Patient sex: M
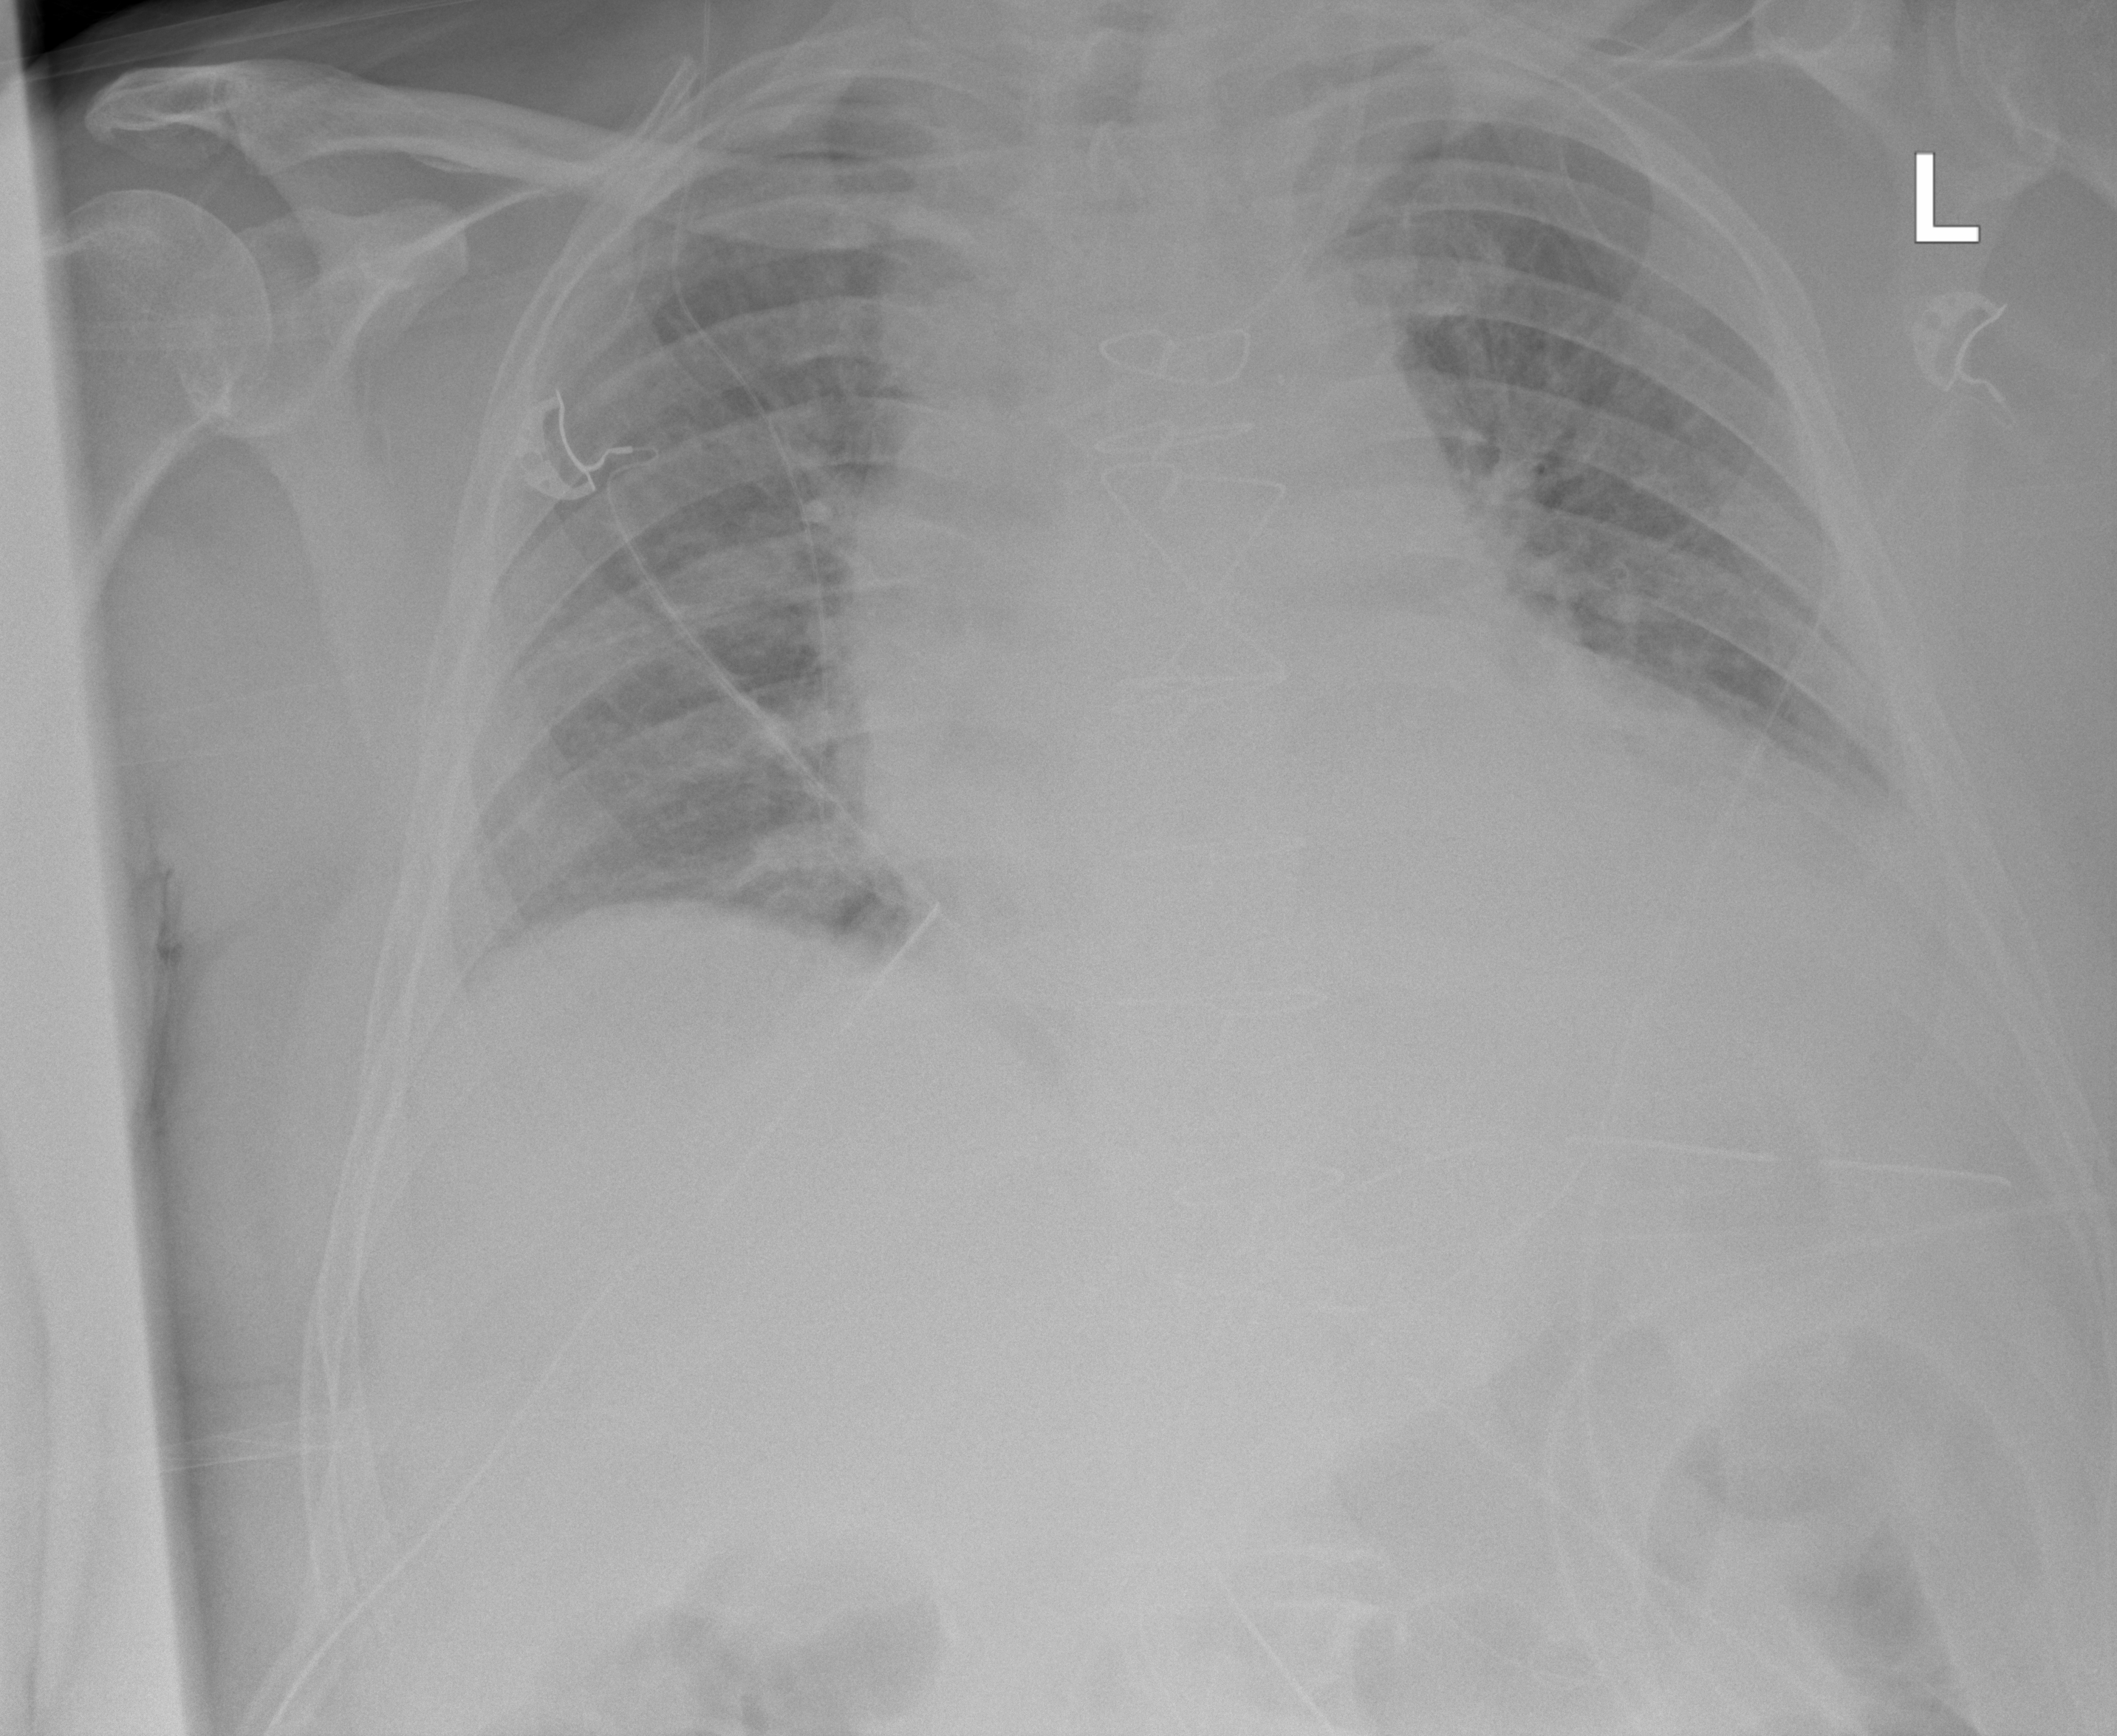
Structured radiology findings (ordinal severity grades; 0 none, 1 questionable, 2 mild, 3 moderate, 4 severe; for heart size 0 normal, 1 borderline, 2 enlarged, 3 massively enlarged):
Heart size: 2
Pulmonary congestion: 0
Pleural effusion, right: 1
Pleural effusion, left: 2
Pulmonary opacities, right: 0
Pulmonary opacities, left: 0
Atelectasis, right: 2
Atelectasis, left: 2